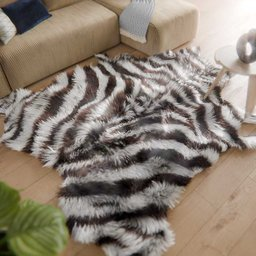
Label: decoration